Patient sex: F
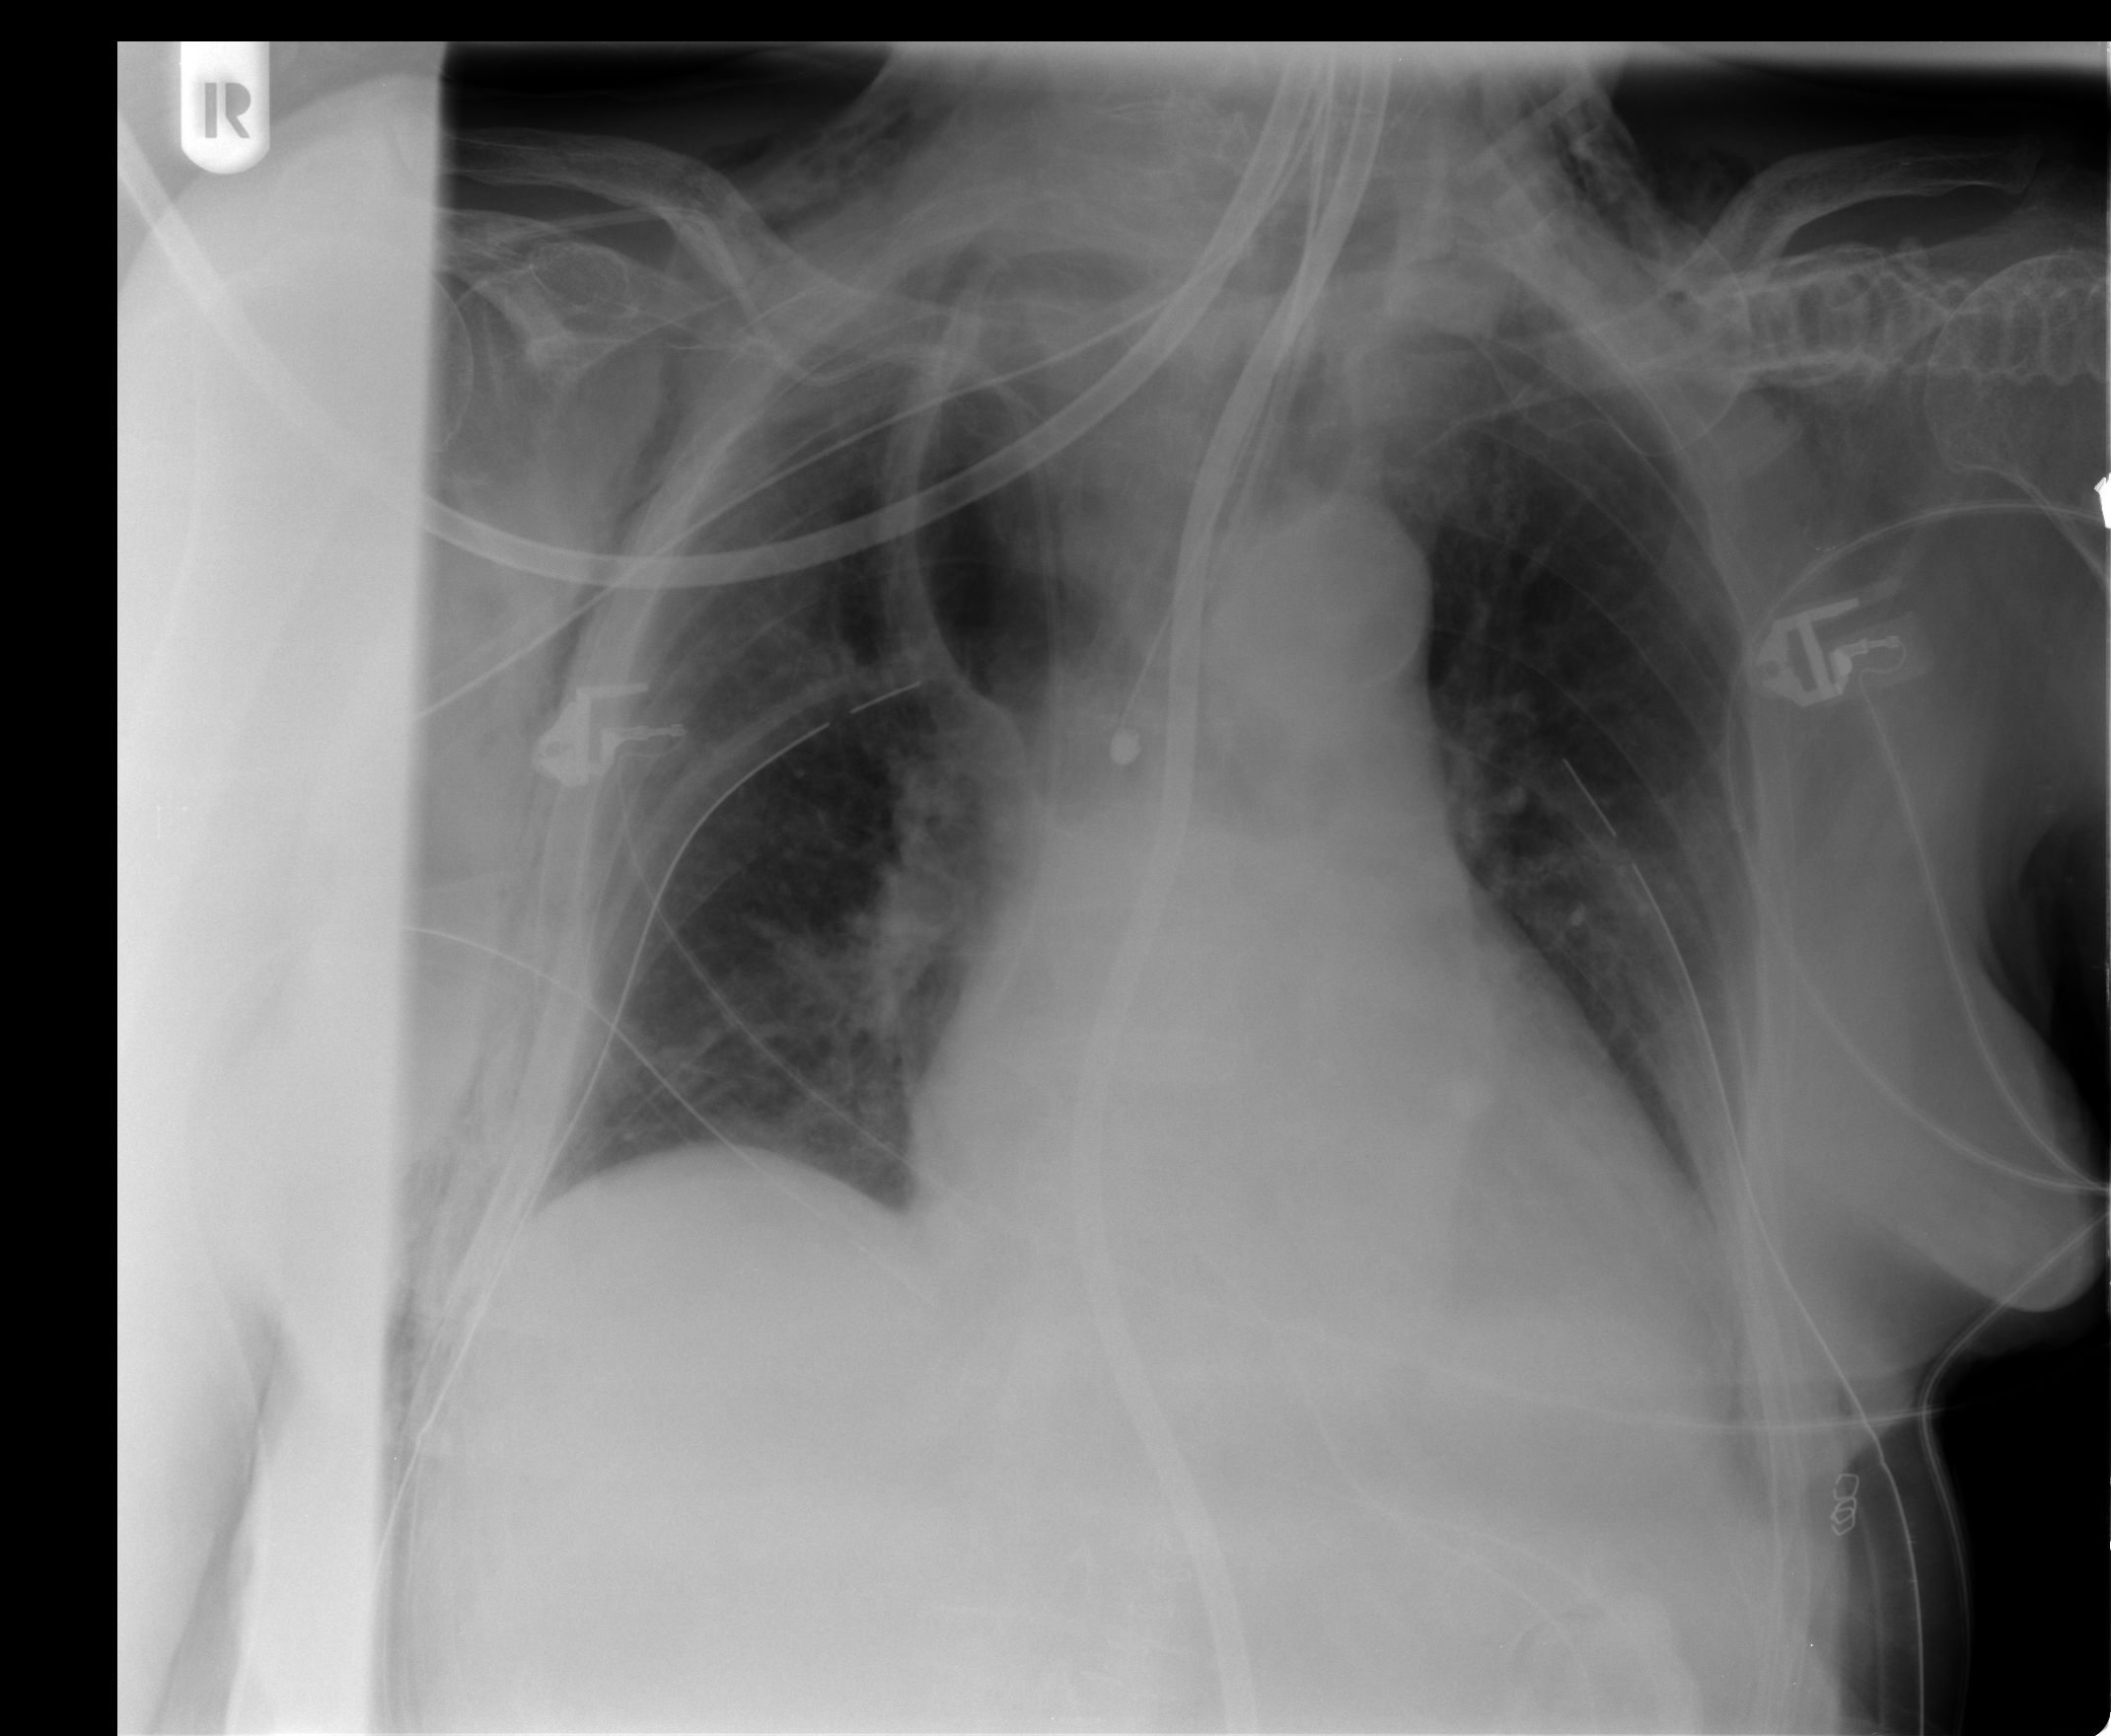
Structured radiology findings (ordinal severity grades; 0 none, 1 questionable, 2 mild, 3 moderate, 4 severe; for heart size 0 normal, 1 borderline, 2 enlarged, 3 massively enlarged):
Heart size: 2
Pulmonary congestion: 1
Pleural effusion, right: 1
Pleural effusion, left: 0
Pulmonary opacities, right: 2
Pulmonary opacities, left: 2
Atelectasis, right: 2
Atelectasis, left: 2